Chest X-ray. View position: PA
Patient age: 26
Patient sex: M
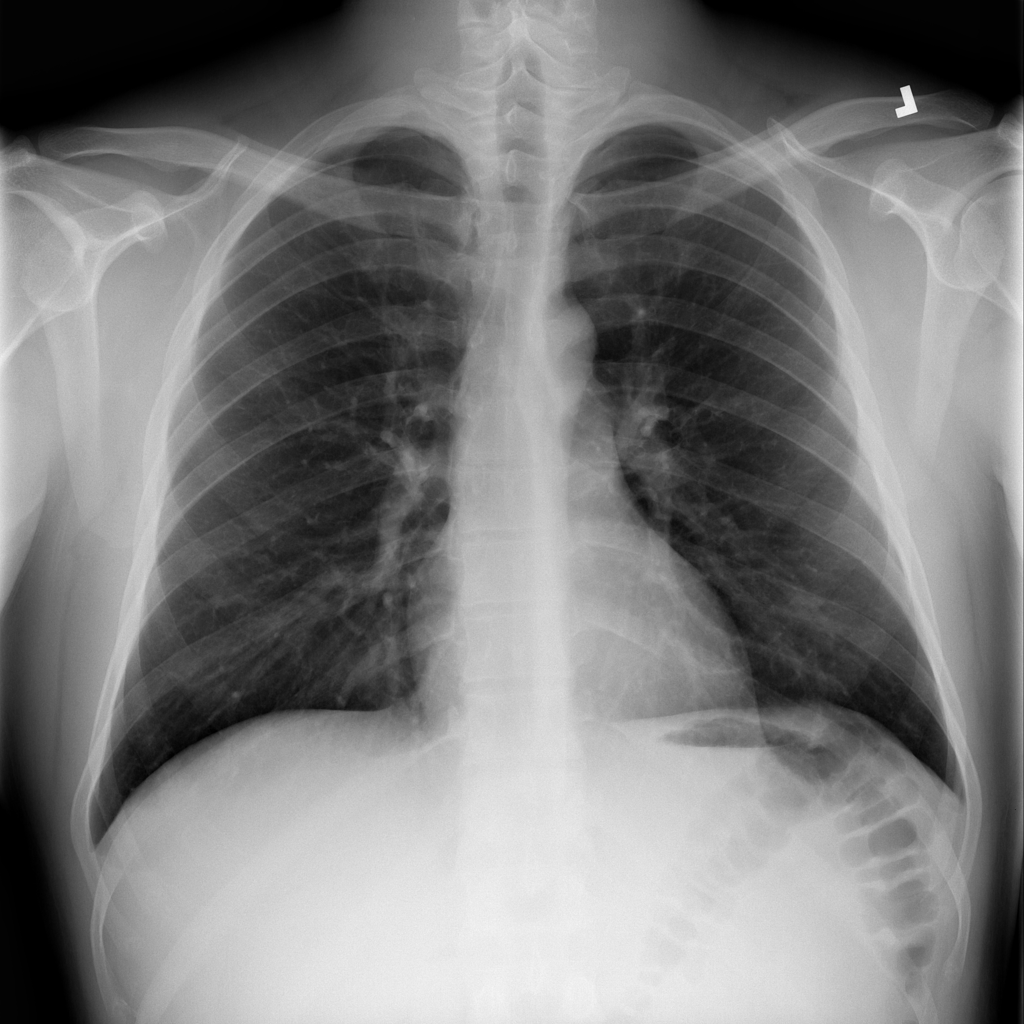
Finding: Pneumothorax